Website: apple
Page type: billing-address
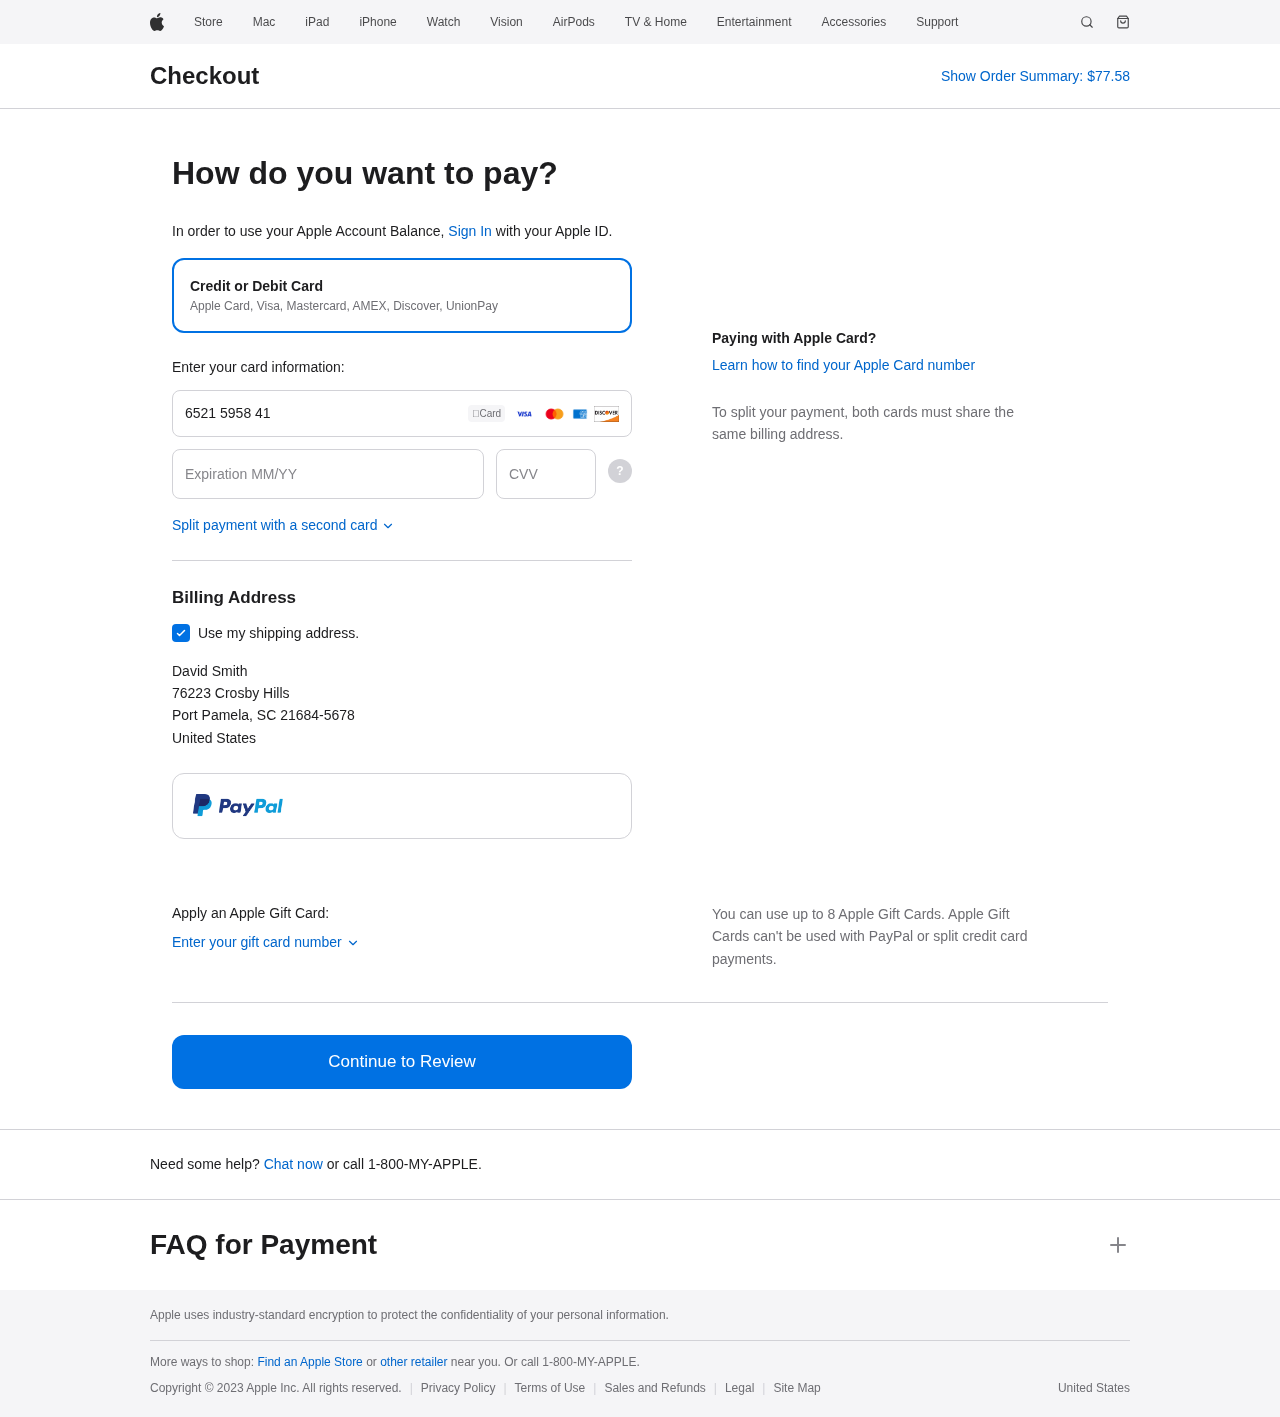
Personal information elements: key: PII_CARD_CVV
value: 170
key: PII_CARD_EXPIRY
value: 06/29
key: PII_CARD_NUMBER
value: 6521 5958 4174 9167
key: PII_CITY
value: Port Pamela
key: PII_COUNTRY
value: United States
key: PII_FULLNAME
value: David Smith
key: PII_POSTCODE_FULL
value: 21684-5678
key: PII_STATE_ABBR
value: SC
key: PII_STREET
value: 76223 Crosby Hills
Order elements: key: ORDER_TOTAL
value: $77.58